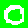
Digit: 0